Question: I want to know how can I make the left and right side of the list item clickable. In my case right side is clickable but left side isn't. Any help?
My HTML
'''
<body>
<aside id = "aside">
<div id="column">
<ul >
<li> <a href="">Dashboard</a></li>
<button><li ><a href="">Catalog</a></button>
<div id ="s"><ul>
<a href=""><li><li id="list"> Catogeries</a></li>
<li> <a href="">Departure Location</a> </li>
<li><a href="" >Return Location </a></li>
<li> <a href="">Cities </a></li>
<li> <a href="">Vendor </a></li>
<li><a href="">Discount Coupons</a></li>
<li> <a href="">Remaining Seats </a></li>
</ul>
</div>
</li>
<button><li><a href="">Customers</a></button>
<div id ="m"><ul >
<li><a href="">Customers</a></li>
<li><a href="">Orders</a></li>
<li><a href="">Reward System</a></li>
</ul>
</div>
</li>
<li id="report"><a href="">Reports</a>
<ul>
<li><a href="">Monthly</a></li>
<li><a href="">Comission Report</a></li>
<li></li>
</ul>
</li>
</ul>
</div>
</aside>
</body>
'''
My CSS
'''
#aside{
margin-left: -70%;
margin-top: -20%;
background-color: grey;
border-style: solid;
width: 46%;
color: white;
}
#aside ul li{
list-style: none;
padding-top: 10%;
text-decoration: none;
}
#aside ul li a{
text-decoration: none;
color: white;
font-family: Tahoma;
display: block;
}
'''

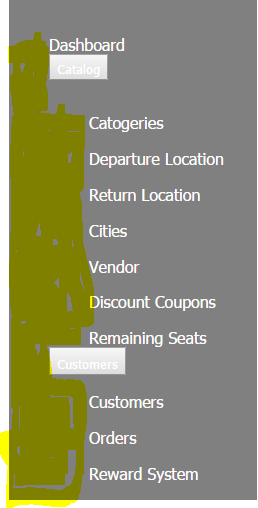
Answer: This is possible, and you can keep your current look. What you need to do is remove margins and padding from the UL and LI tags. Then add left padding to the tags equal to the desired margin. Optionally, in your CSS, set the A tag's display to block so that the entire row, to make the white space to the right of the link clickable as well.
Here is a quick block of CSS that might do what you need:
'''
ul, li {
margin: 0;
padding: 0;
}
li {
list-style:none;
}
a {
display:block;
padding-left: 3rem;
}
'''